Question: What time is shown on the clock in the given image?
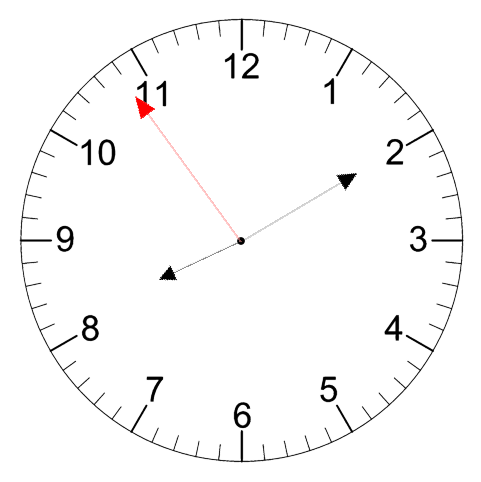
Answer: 08:09:54